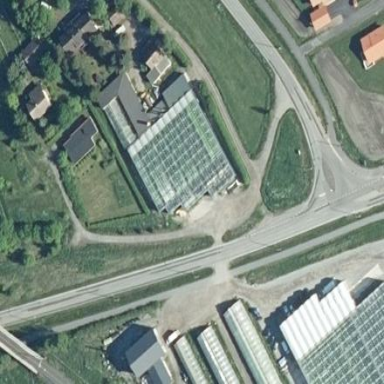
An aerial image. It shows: Greenhouse.